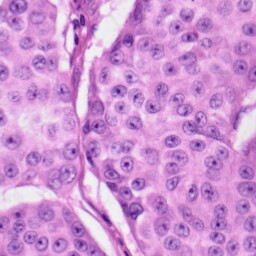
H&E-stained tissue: Skin